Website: apple
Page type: billing-address
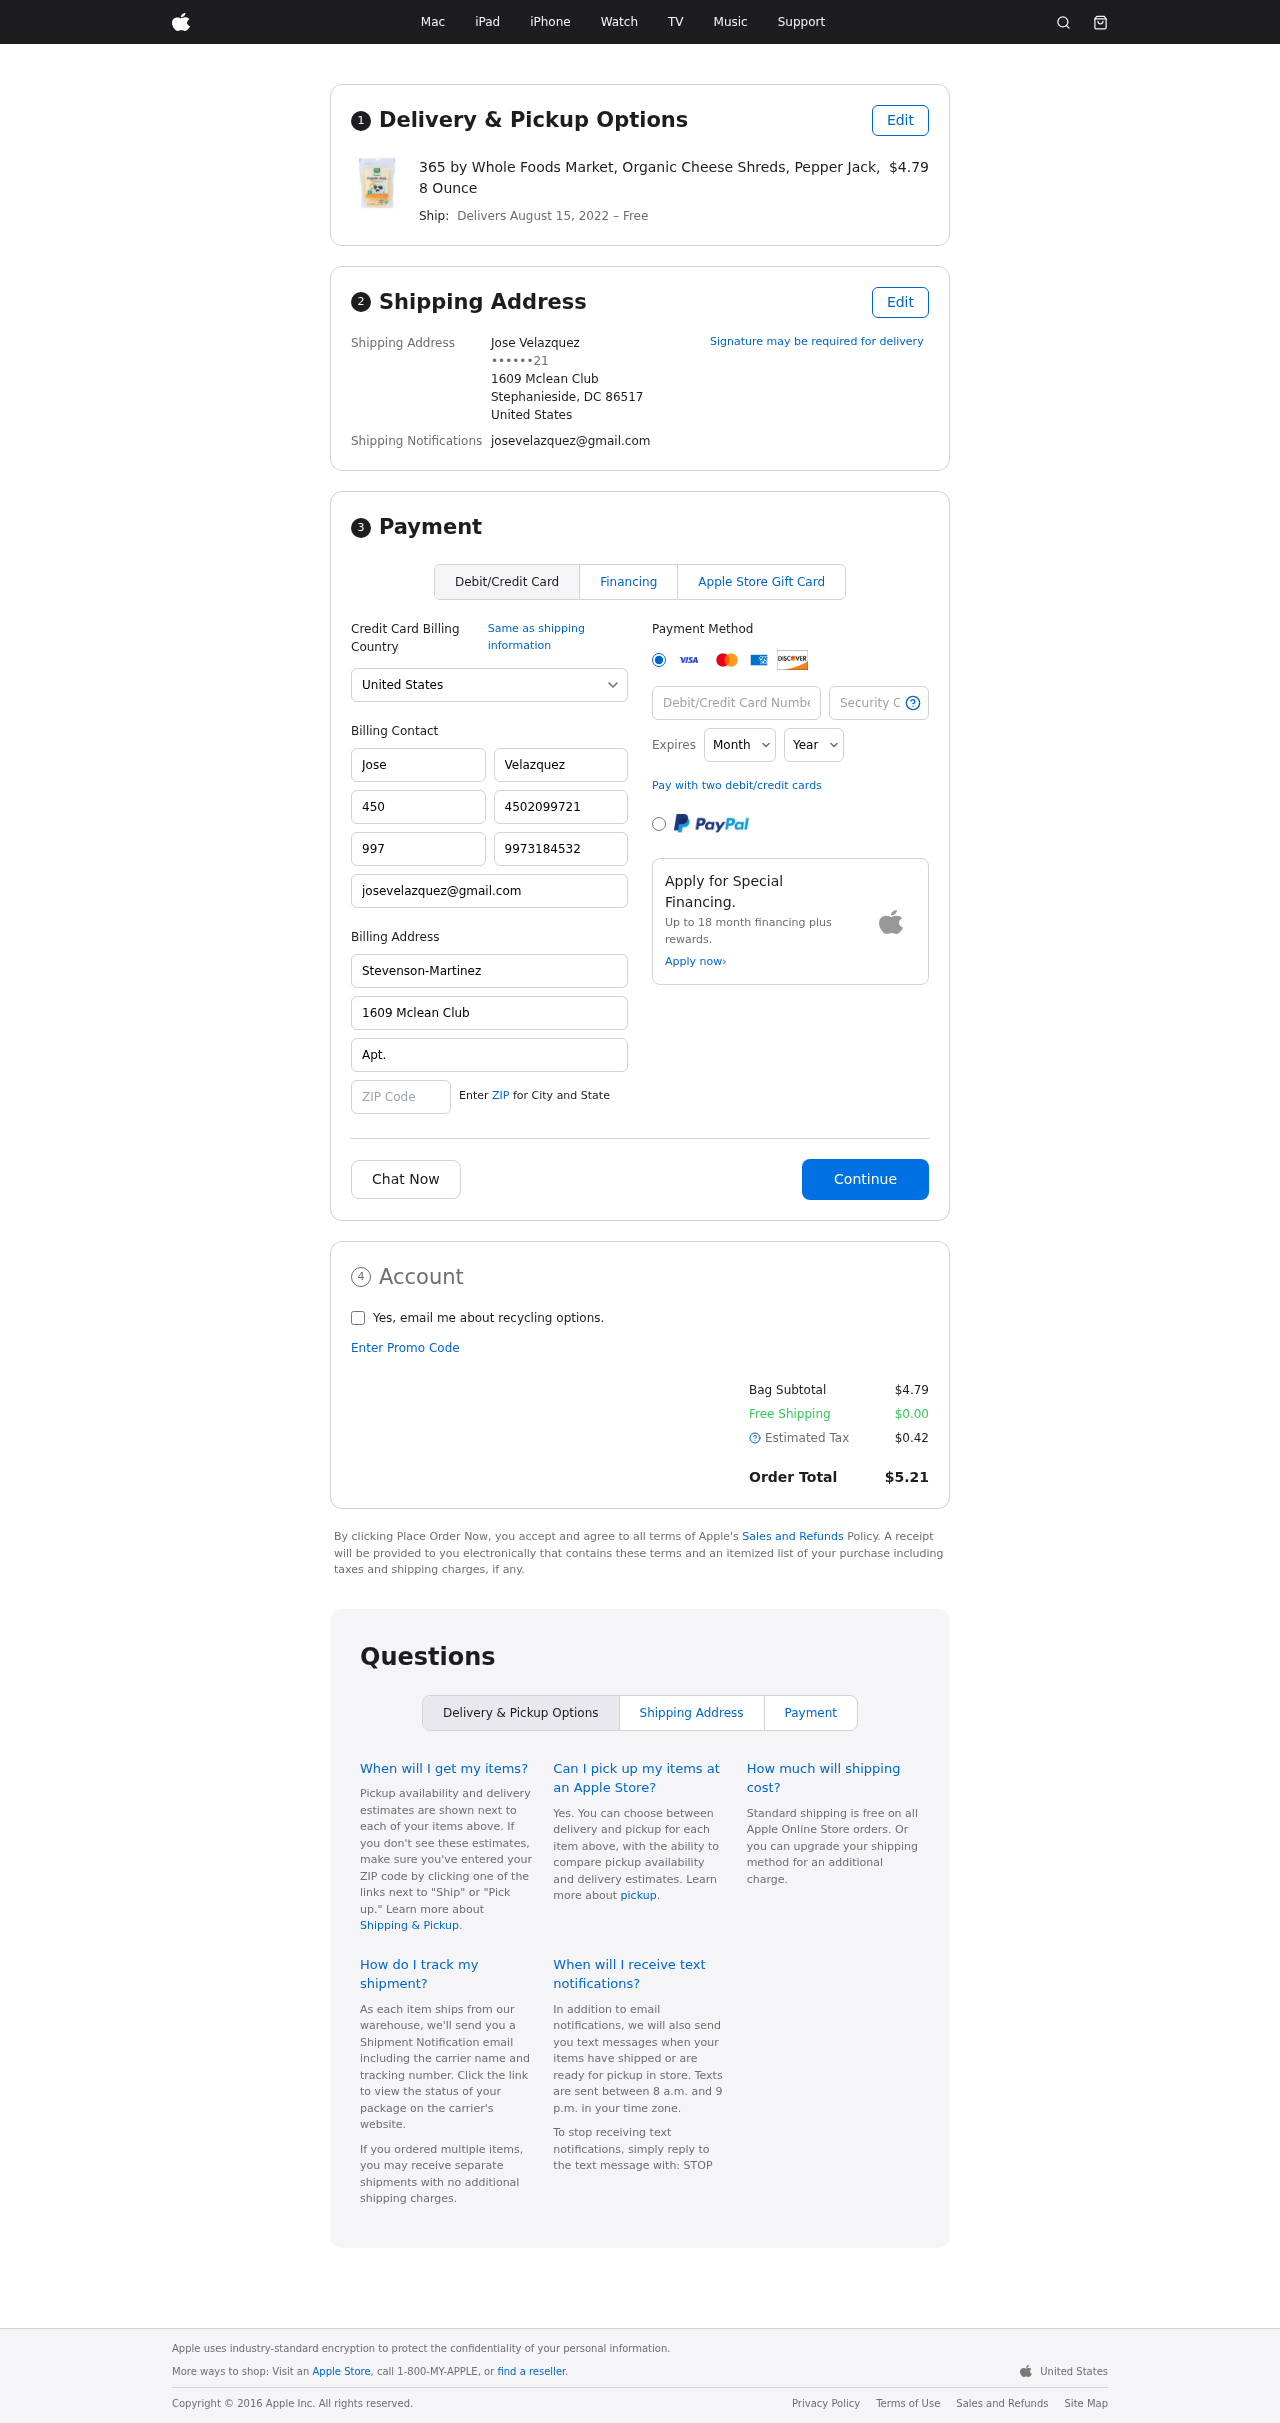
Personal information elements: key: PII_CARD_CVV
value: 449
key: PII_CARD_EXPIRY_MONTH
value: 01
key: PII_CARD_EXPIRY_YEAR
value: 27
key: PII_CARD_NUMBER
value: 4561 0653 7800 0976
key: PII_CITY_STATE_ZIP
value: Stephanieside, DC 86517
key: PII_COUNTRY
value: United States
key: PII_EMAIL
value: josevelazquez@gmail.com
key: PII_FULLNAME
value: Jose Velazquez
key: PII_STREET
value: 1609 Mclean Club
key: PII_PHONE_MASKED
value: ••••••21
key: PII_BILLING_FIRSTNAME
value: Jose
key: PII_BILLING_LASTNAME
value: Velazquez
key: PII_BILLING_PHONE_AREA
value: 450
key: PII_BILLING_PHONE
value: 4502099721
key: PII_BILLING_PHONE_ALT_AREA
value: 997
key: PII_BILLING_PHONE_ALT
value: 9973184532
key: PII_BILLING_EMAIL
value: josevelazquez@gmail.com
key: PII_BILLING_COMPANY
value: Stevenson-Martinez
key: PII_BILLING_STREET
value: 1609 Mclean Club
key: PII_BILLING_STREET2
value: Apt. 745
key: PII_BILLING_POSTCODE
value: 86517
Product elements: key: PRODUCT1_NAME
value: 365 by Whole Foods Market, Organic Cheese Shreds, Pepper Jack, 8 Ounce
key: PRODUCT1_PRICE
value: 4.79
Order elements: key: ORDER_DELIVERY_DATE
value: August 15, 2022
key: ORDER_SUBTOTAL
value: $4.79
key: ORDER_SHIPPING_COST
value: $0.00
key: ORDER_TAX
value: $0.42
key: ORDER_TOTAL
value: $5.21